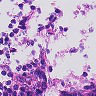
Metastatic tissue present: no